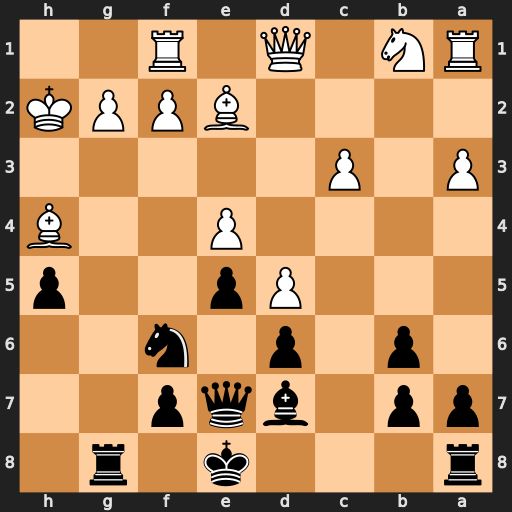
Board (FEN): r3k1r1/pp1bqp2/1p1p1n2/3Pp2p/4P2B/P1P5/4BPPK/RN1Q1R2
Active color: b
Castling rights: q
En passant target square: -
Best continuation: Ng4+ Bxg4 Qxh4+